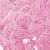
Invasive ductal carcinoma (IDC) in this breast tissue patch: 0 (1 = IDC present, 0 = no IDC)